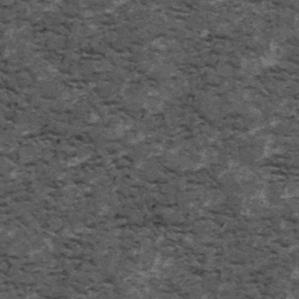
Label: frost